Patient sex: M
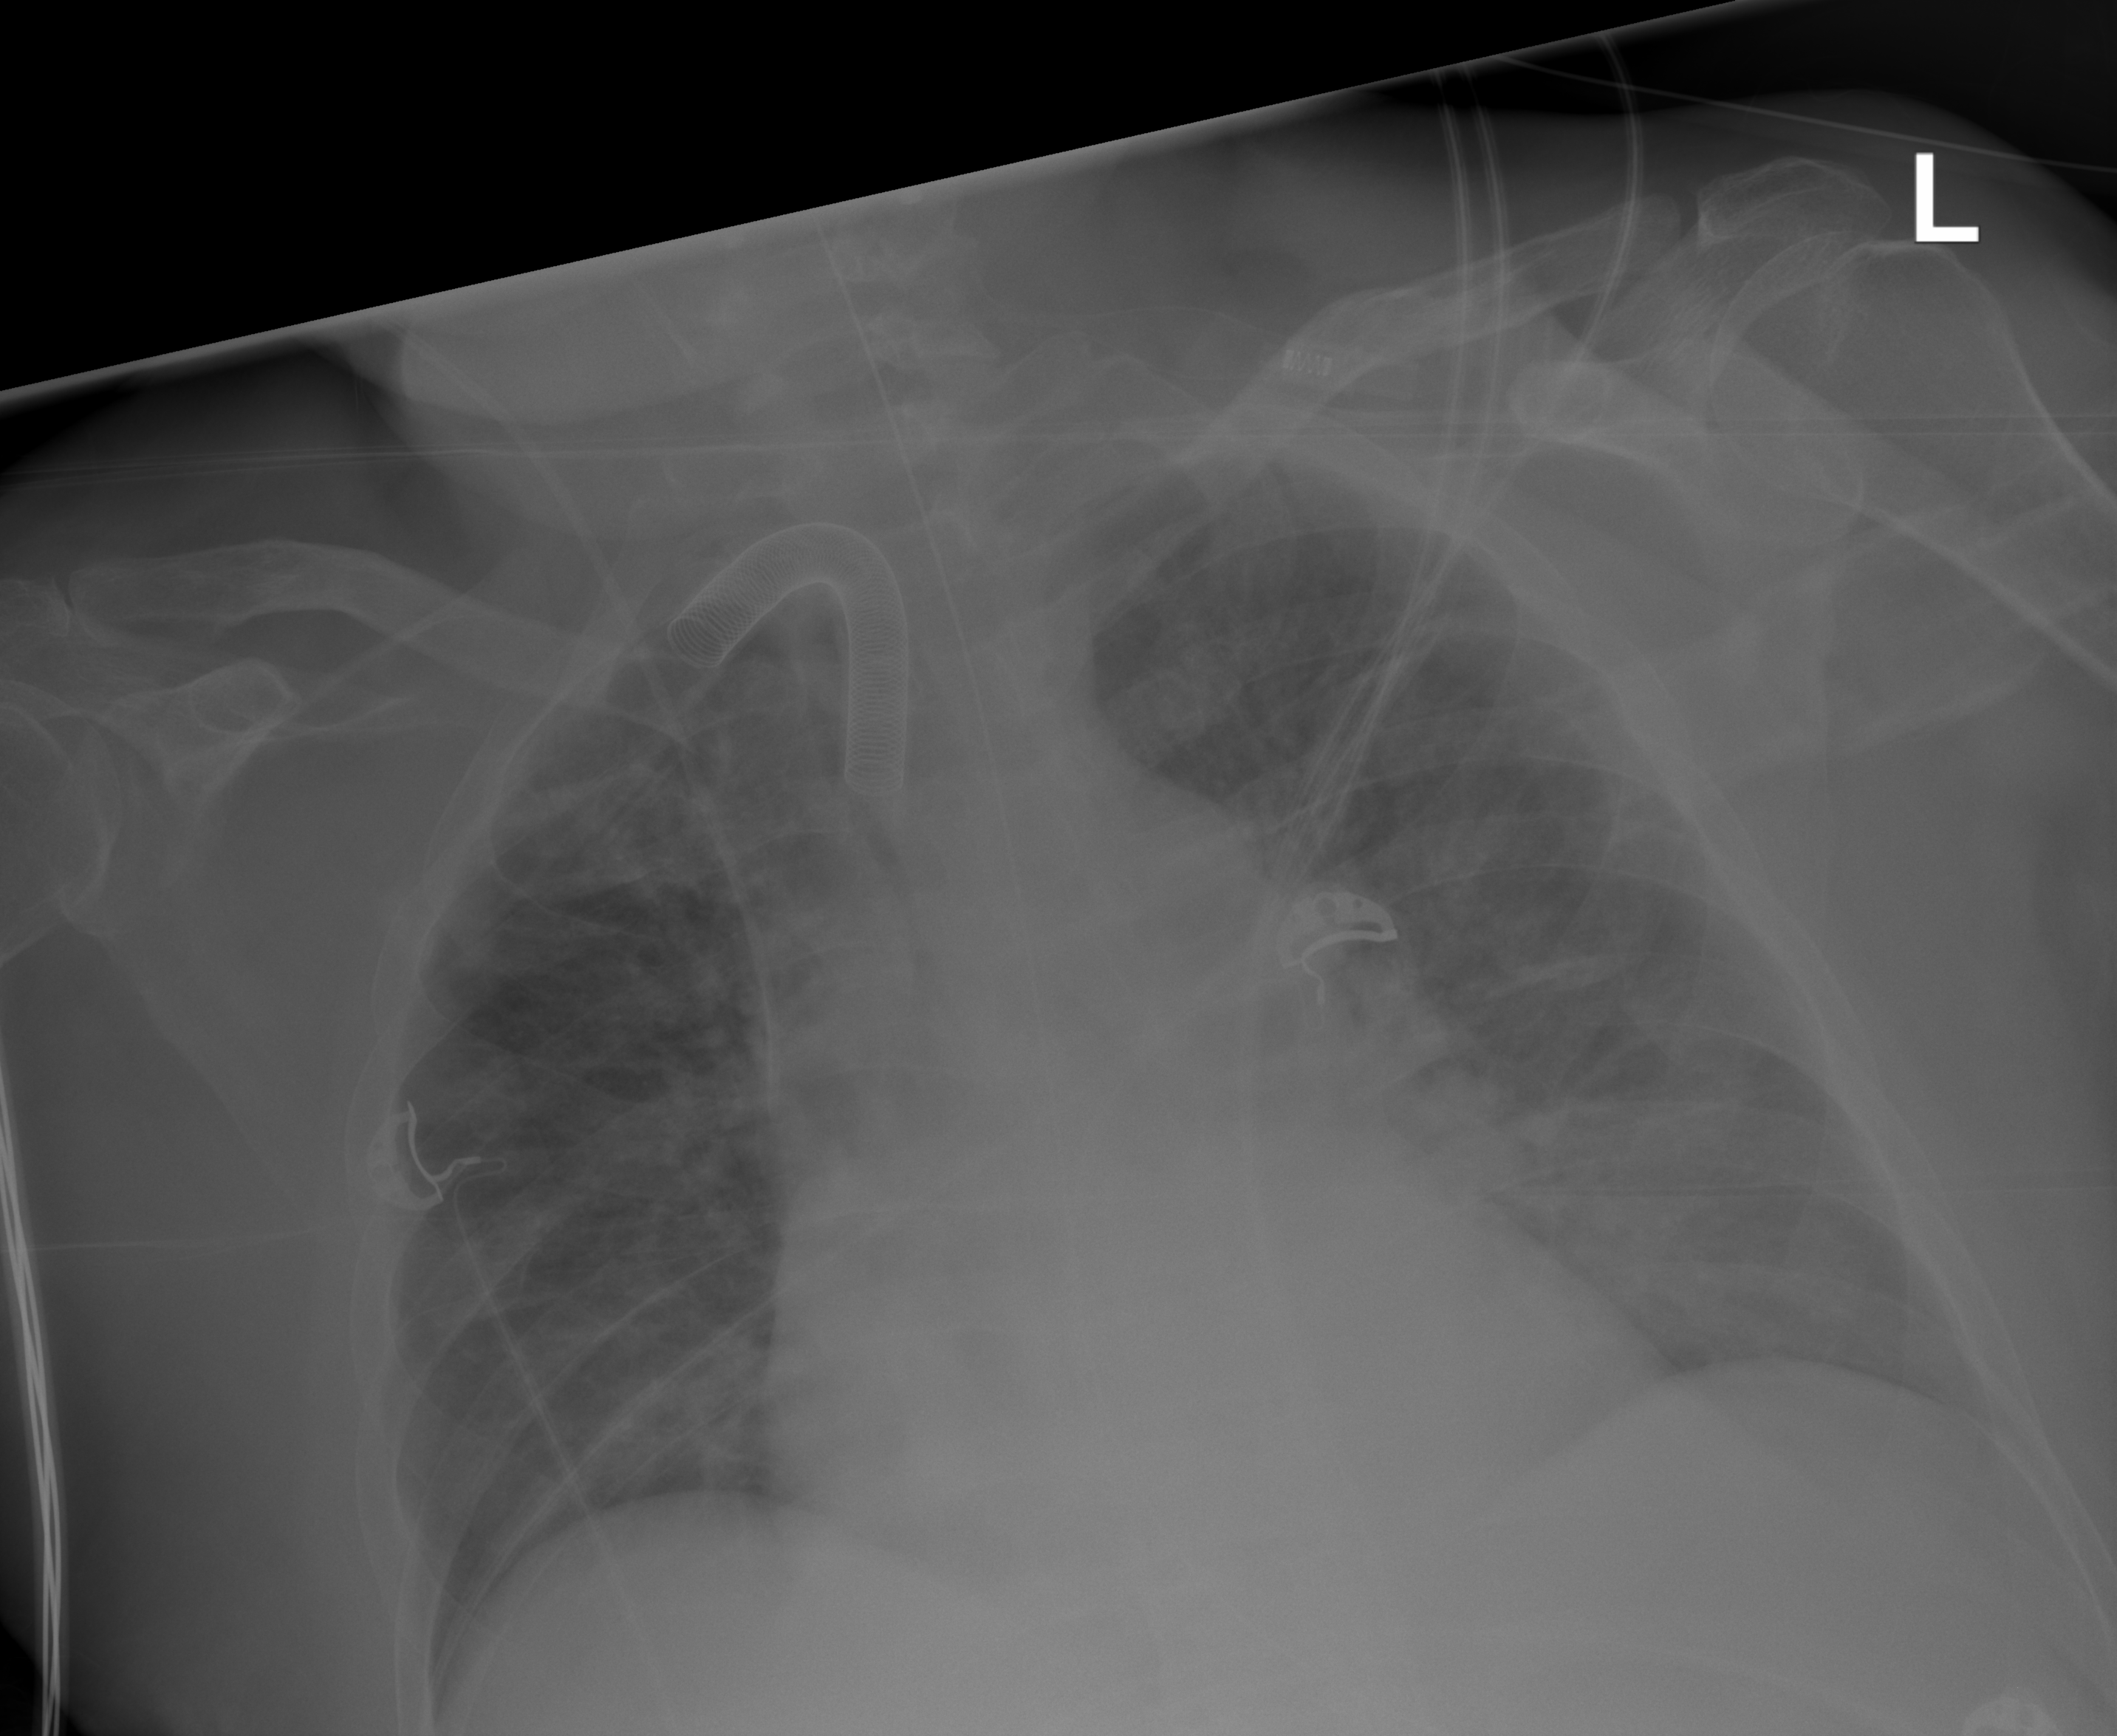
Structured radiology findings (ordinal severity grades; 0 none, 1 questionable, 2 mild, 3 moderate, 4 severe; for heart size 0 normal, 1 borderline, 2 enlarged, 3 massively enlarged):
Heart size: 2
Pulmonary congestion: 2
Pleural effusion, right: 0
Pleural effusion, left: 0
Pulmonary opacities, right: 2
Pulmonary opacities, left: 2
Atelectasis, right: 0
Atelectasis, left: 2